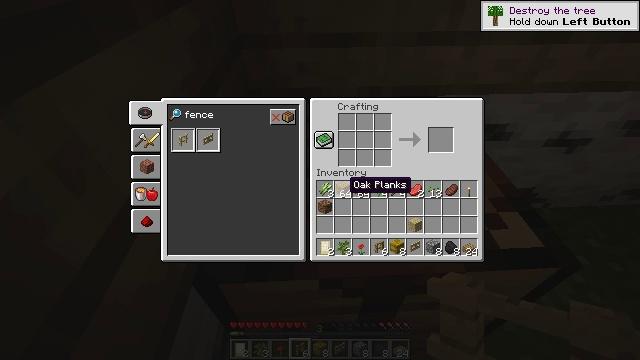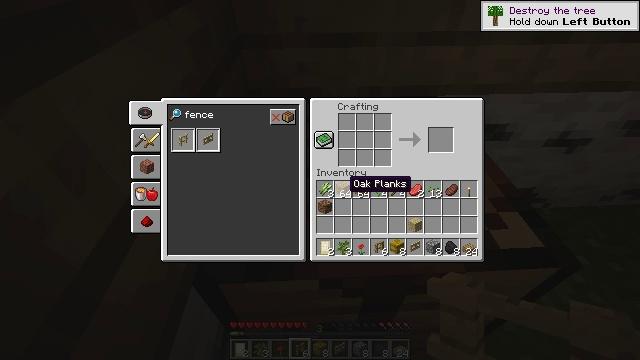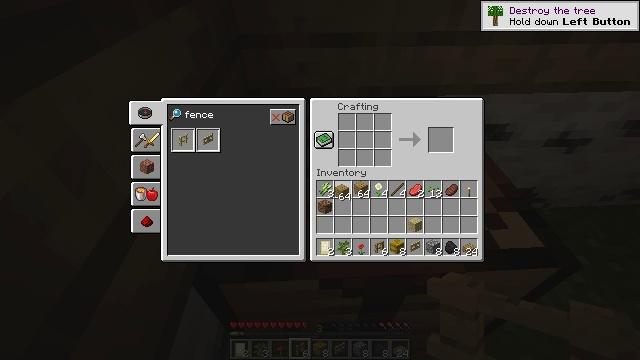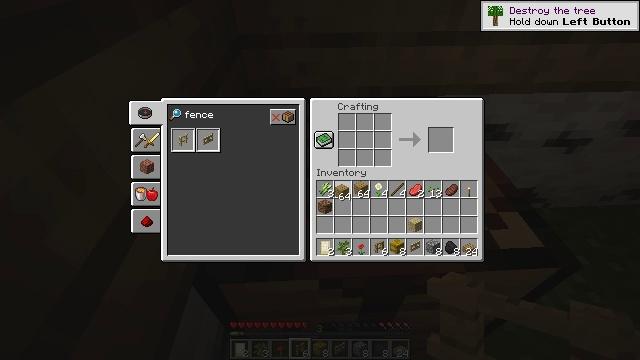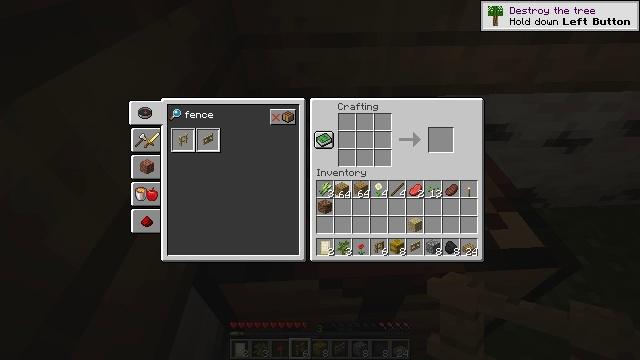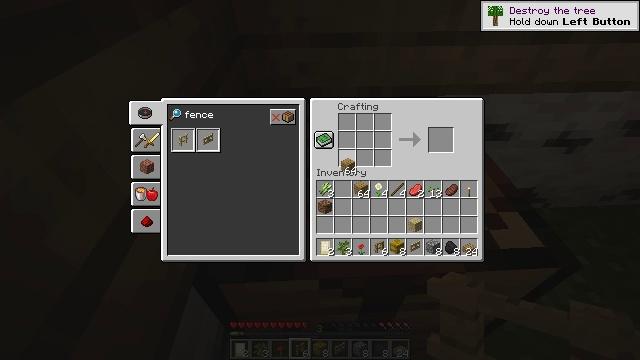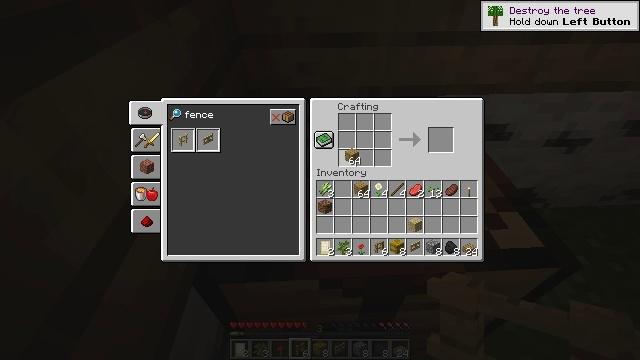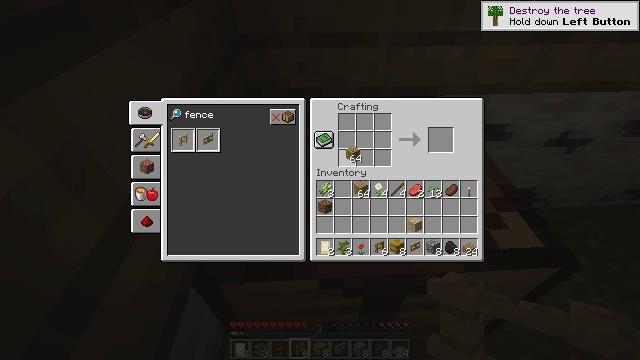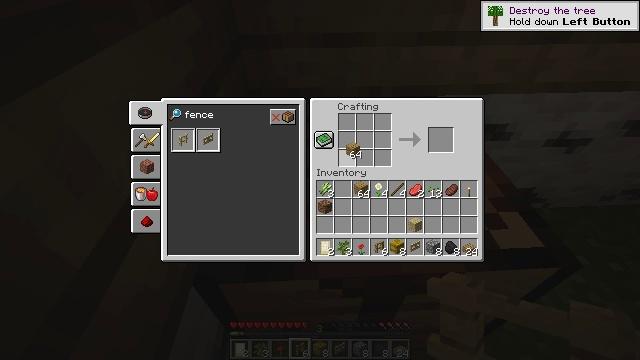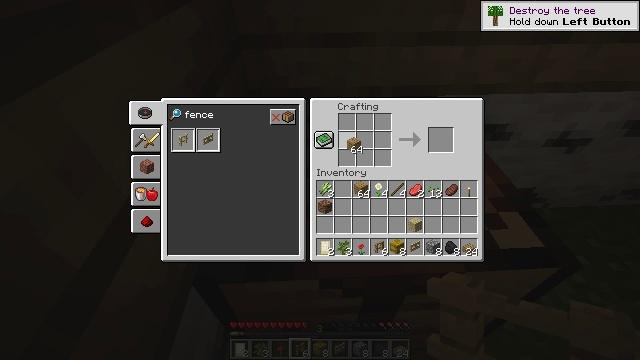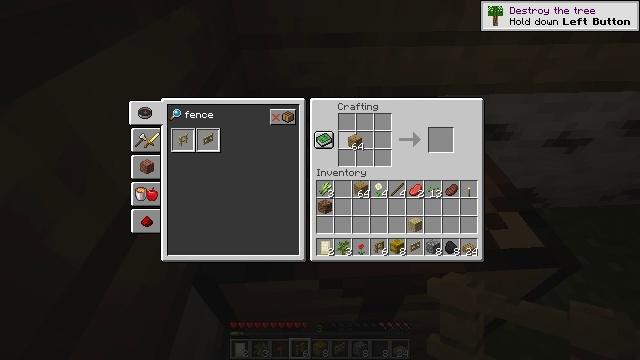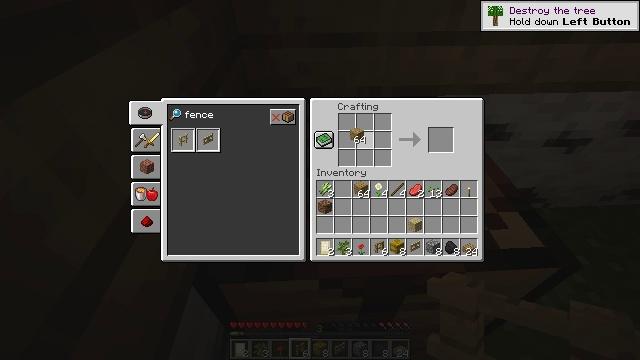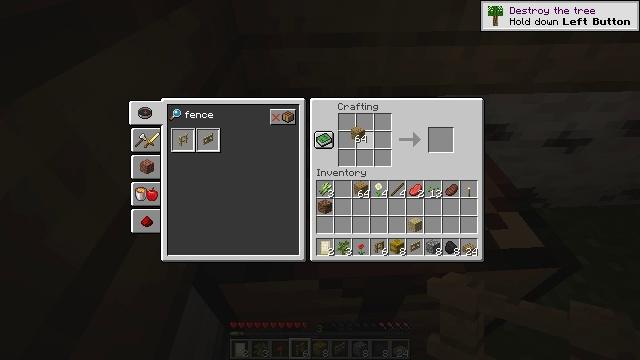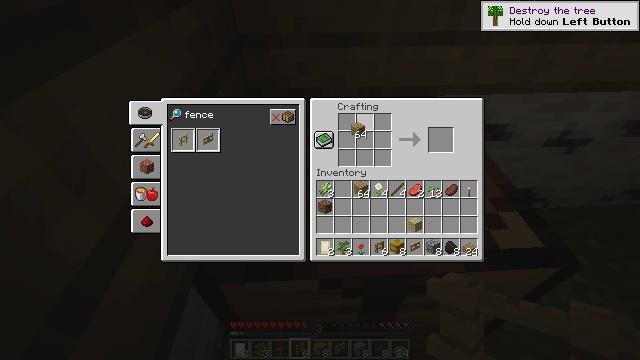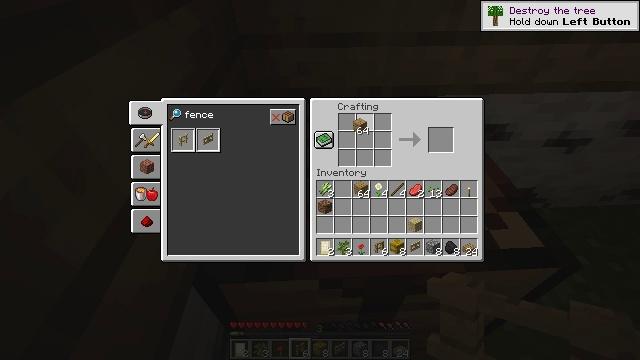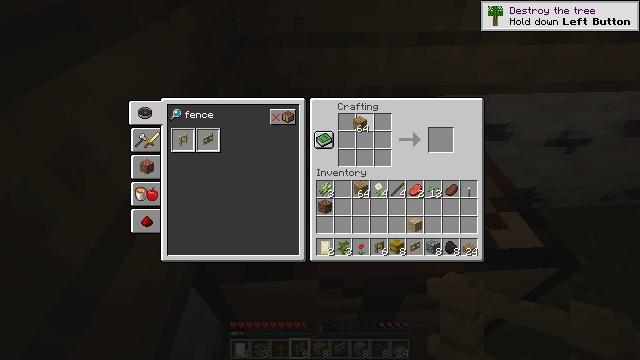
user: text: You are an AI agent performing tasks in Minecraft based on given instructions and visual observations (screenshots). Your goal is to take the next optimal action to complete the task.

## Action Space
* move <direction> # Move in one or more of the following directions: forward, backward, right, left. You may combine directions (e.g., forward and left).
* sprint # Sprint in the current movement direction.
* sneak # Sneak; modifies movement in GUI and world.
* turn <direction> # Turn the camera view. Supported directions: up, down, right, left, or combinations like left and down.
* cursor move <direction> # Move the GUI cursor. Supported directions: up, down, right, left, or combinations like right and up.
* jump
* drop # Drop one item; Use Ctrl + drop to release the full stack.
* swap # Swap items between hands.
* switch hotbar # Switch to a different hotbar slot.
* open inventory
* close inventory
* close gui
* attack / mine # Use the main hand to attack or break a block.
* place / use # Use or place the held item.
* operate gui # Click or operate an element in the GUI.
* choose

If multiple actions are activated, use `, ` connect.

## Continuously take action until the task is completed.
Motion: motion action
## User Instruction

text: Take oak planks and sticks to craft an oak fence gate.
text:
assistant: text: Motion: no_op
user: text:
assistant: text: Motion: operate gui
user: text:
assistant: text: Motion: operate gui
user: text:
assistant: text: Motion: no_op
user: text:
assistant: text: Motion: cursor move up
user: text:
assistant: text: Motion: cursor move up
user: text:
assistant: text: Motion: no_op
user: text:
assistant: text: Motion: no_op
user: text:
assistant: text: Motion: no_op
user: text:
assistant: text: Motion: no_op
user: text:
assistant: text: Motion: cursor move up
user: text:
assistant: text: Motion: no_op
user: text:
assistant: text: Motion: no_op
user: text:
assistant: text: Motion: no_op
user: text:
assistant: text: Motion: no_op
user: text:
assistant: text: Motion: no_op
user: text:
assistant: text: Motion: no_op
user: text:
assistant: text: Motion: no_op
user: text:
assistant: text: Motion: choose
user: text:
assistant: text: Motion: choose
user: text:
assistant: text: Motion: choose
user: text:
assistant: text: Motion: no_op
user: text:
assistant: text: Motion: no_op
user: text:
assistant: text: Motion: no_op
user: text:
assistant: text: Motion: no_op
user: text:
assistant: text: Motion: no_op
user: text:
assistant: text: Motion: no_op
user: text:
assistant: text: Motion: no_op
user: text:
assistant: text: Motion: no_op
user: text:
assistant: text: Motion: no_op